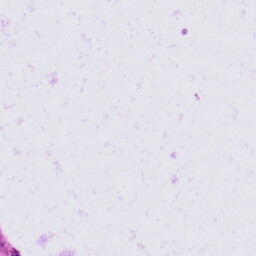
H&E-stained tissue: Skin